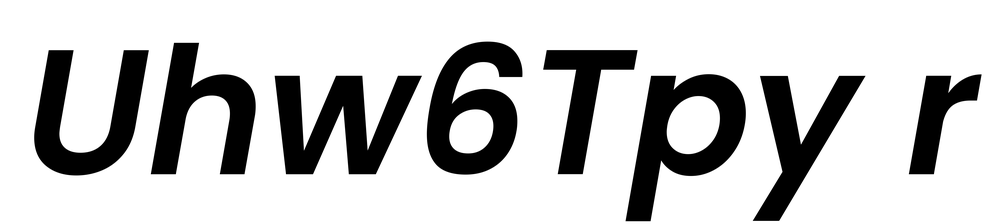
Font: Poppins-SemiBoldItalic